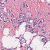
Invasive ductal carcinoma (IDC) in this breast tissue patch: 0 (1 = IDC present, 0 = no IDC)